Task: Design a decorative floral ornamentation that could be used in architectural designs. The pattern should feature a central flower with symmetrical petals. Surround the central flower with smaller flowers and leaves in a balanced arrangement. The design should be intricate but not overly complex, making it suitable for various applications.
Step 1749:
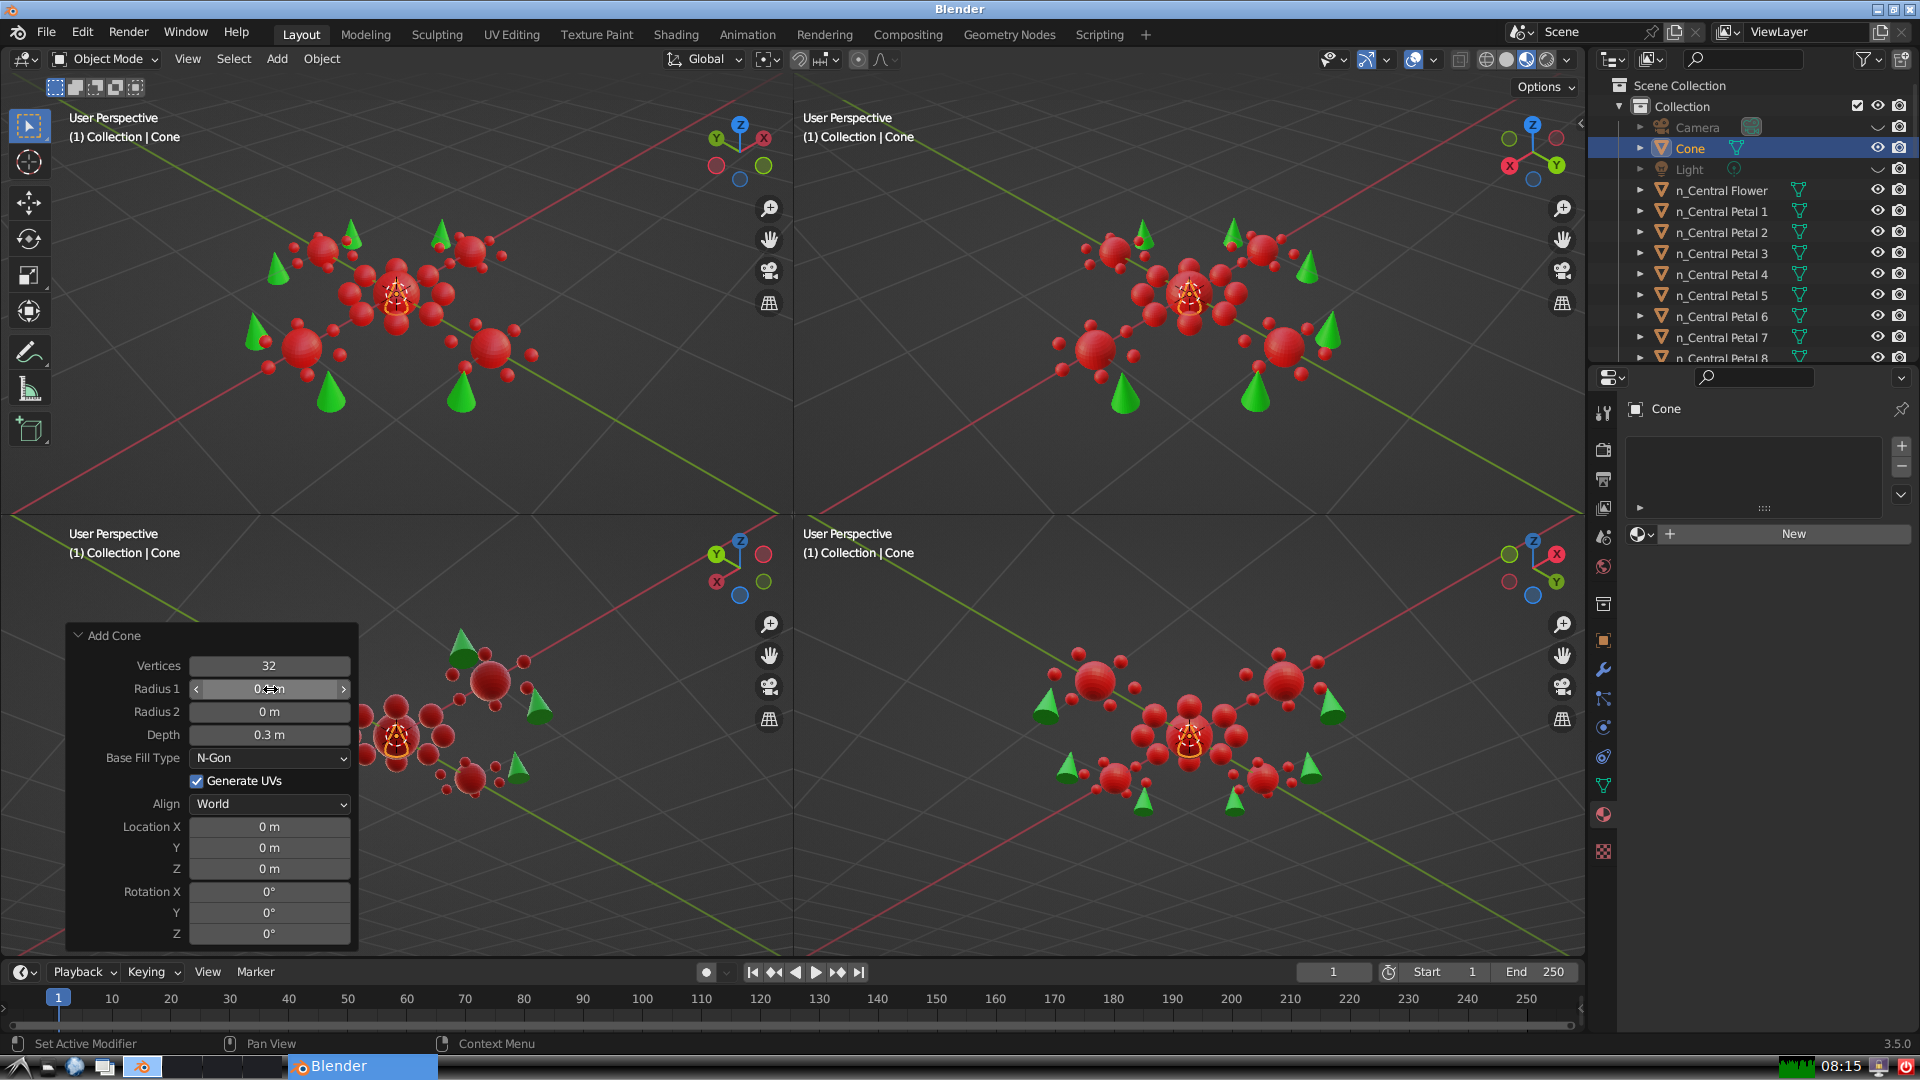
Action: click: no